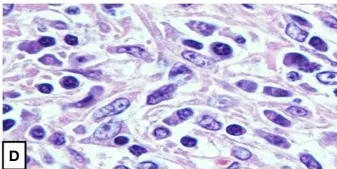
Histomorphology of inflammatory pseudotumor-like follicular dendritic cell| sarcoma. (C, D) Higher magnifications show oval to spindle cells with vesicular nuclei, stippled chromatin, small, centrally placed conspicuous nucleoli, scant to moderate amounts of eosinophilic and fibrillar cytoplasm, and mostly indistinct, syncytial borders. A small proportion of the oval to spindle cells demonstrate binucleation with occasional multinucleation and nuclear pseudoinclusions. A lymphoplasmacytic infiltrate with dispersed eosinophils and rare neutrophils constitute the background (40X, 100X).
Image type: pathology (h&e)